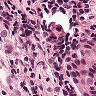
Metastatic tissue present: yes